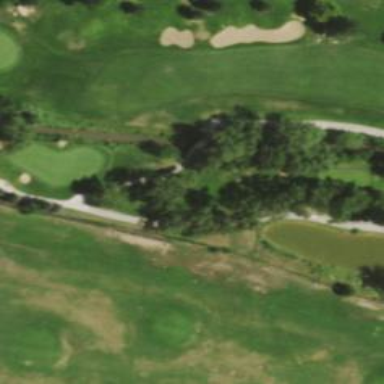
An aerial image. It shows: Path bridge used as golf cartpath.